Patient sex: F
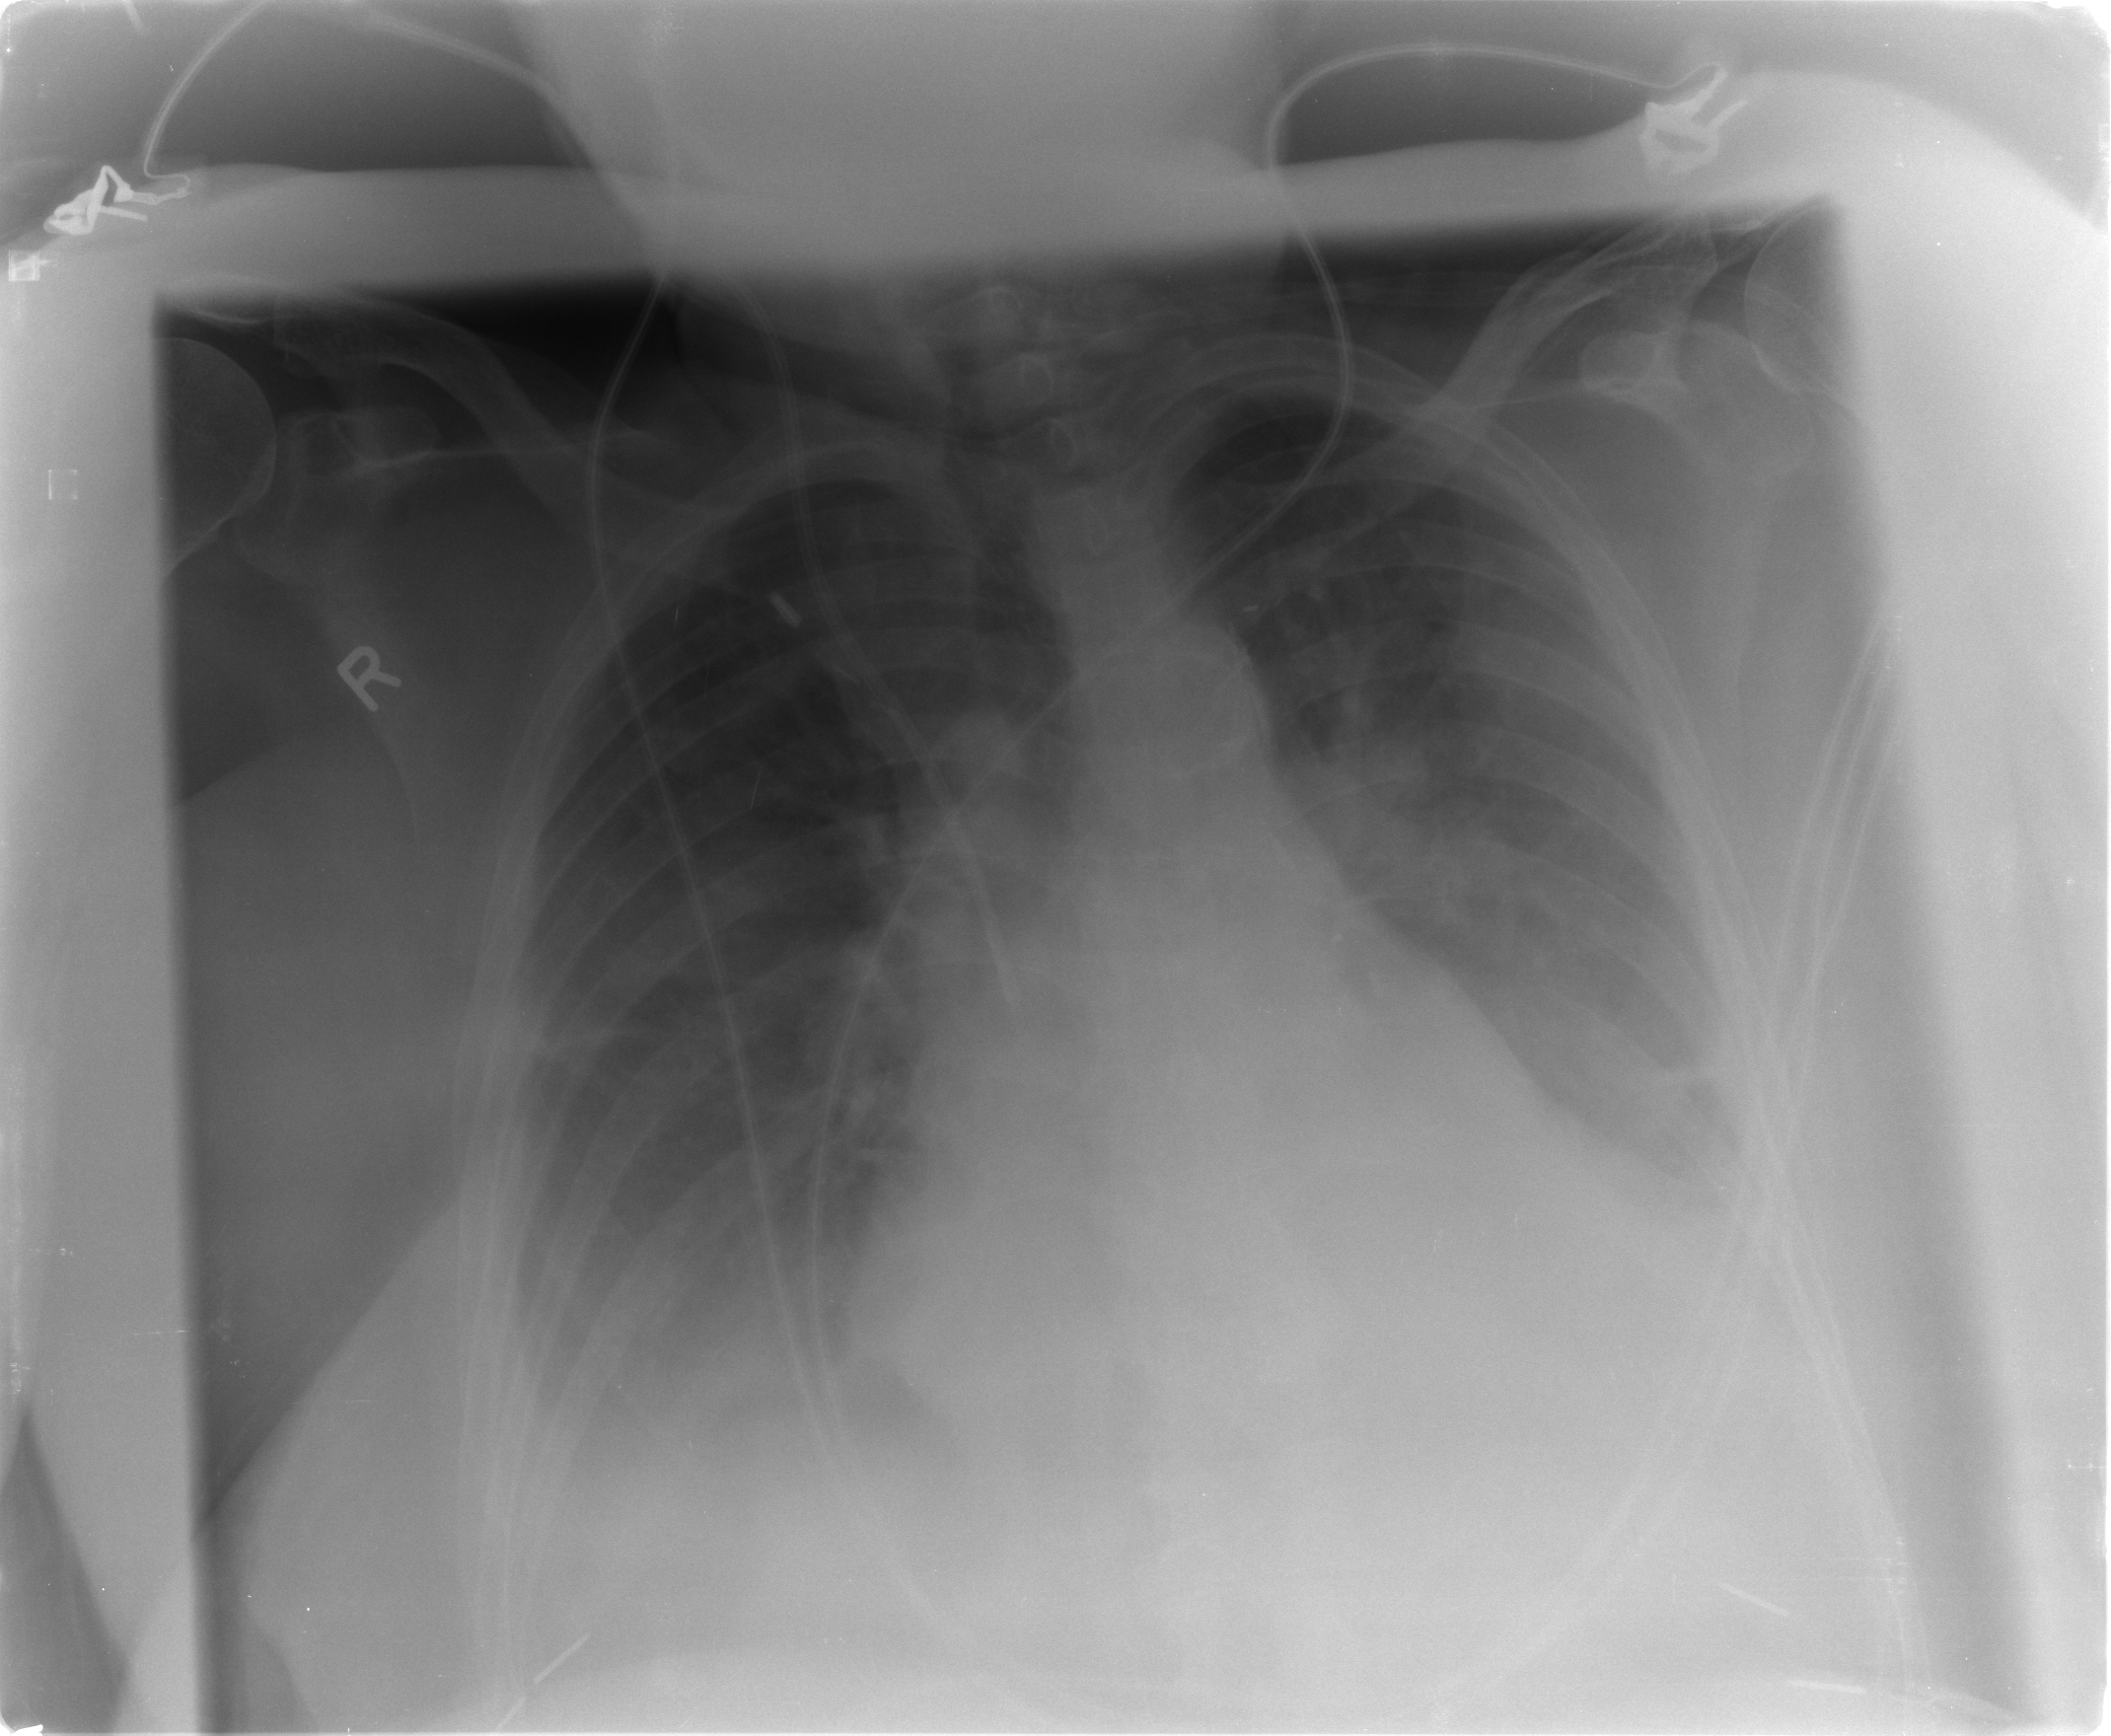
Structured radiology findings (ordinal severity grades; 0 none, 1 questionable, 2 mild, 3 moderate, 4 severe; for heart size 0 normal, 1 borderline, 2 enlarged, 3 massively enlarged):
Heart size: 2
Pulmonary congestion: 2
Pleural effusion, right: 3
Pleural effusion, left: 2
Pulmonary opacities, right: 2
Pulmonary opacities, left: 2
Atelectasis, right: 2
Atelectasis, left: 2